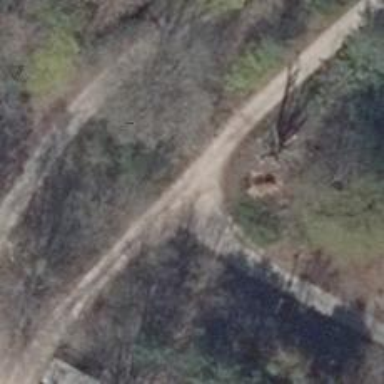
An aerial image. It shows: Service road with dirt surface.